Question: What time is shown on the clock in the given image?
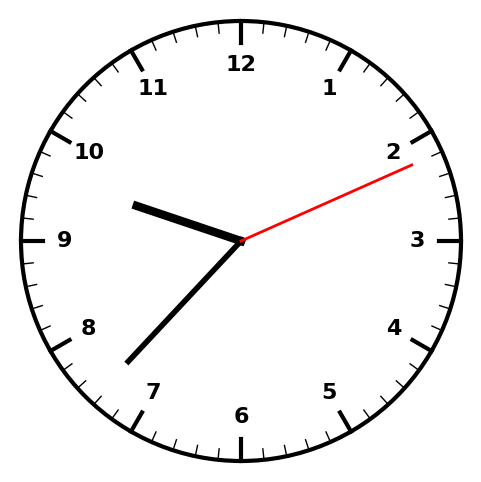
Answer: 09:37:11